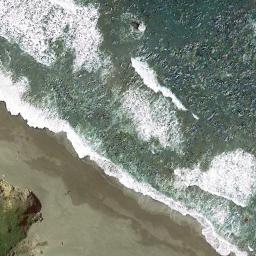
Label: beach